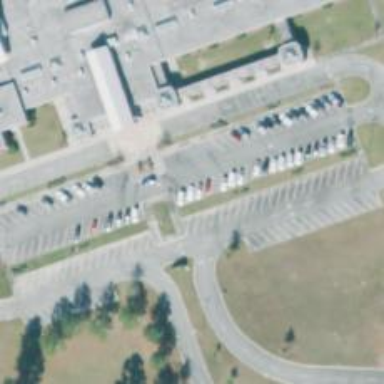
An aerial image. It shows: Parking space.